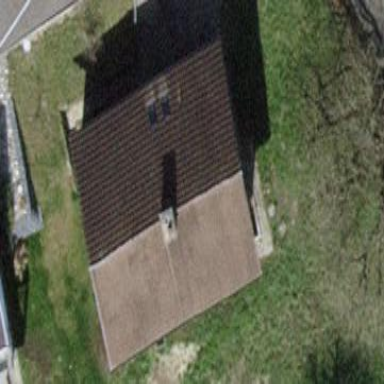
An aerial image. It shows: Gabled house with roof made of roof tiles.